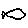
Label: fish